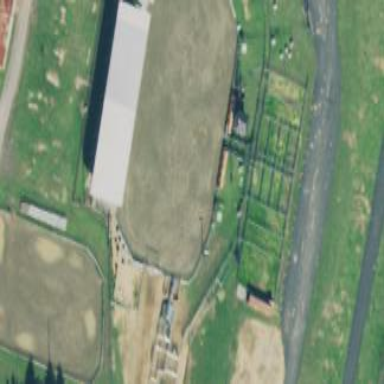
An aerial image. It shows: Fence surrounding equestrian pitch for leisure land activities.